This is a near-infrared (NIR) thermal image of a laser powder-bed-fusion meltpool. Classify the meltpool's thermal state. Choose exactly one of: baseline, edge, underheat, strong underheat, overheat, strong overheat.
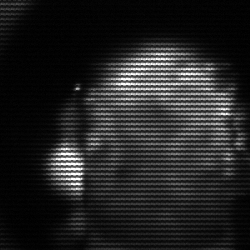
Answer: baseline